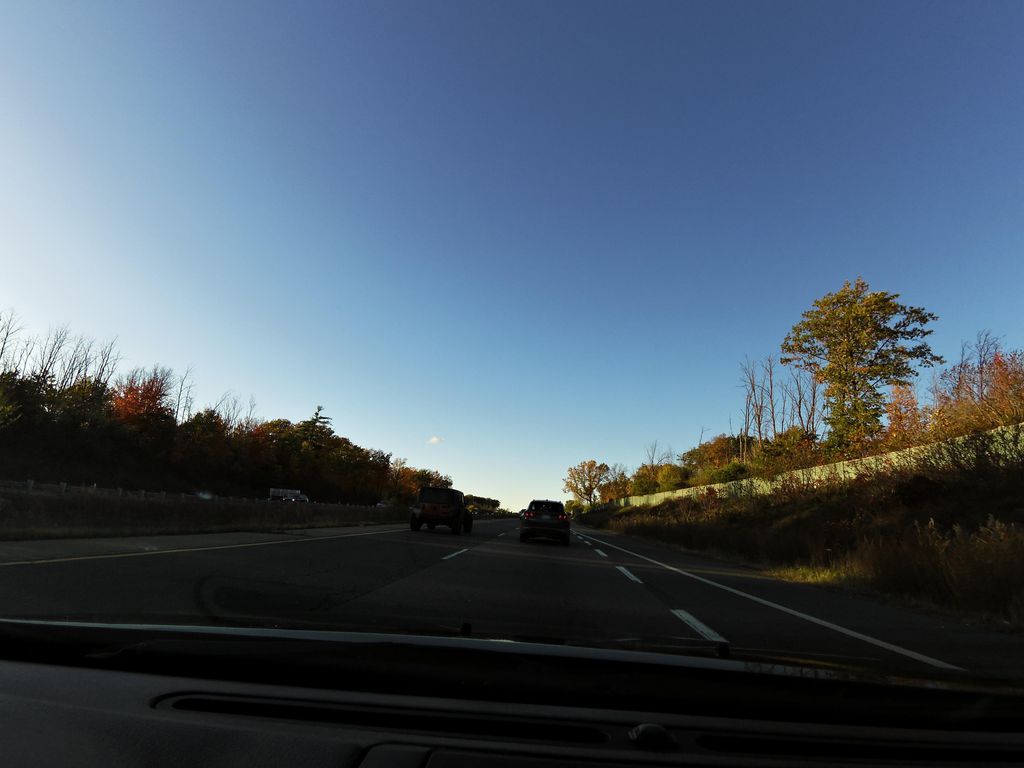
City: hamilton